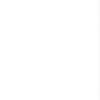
Label: dusty